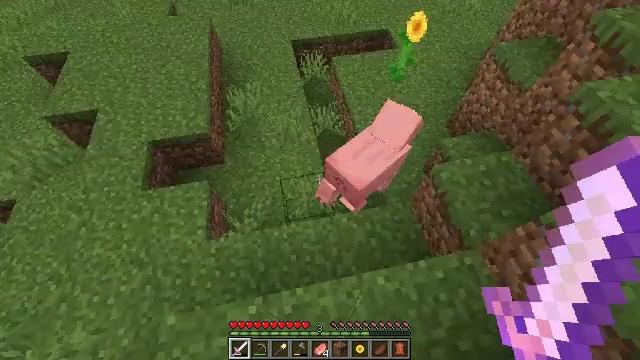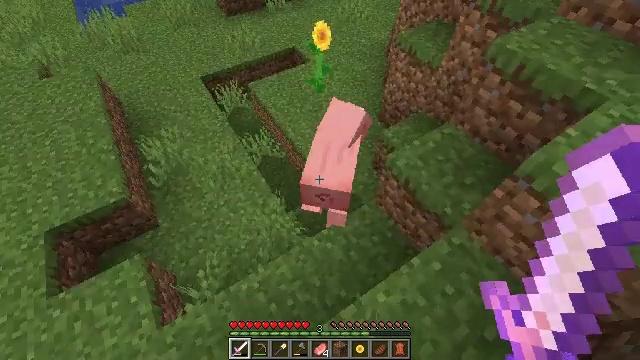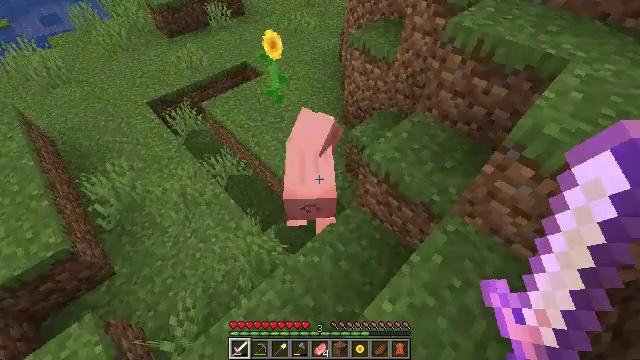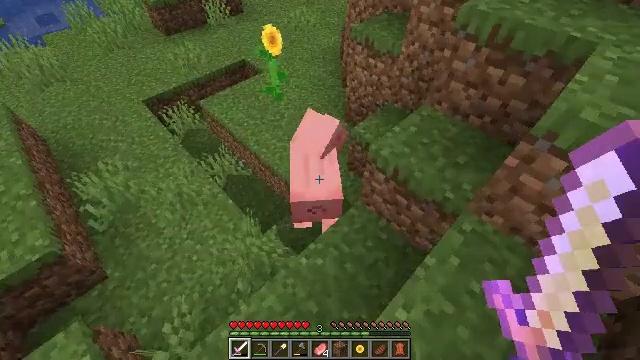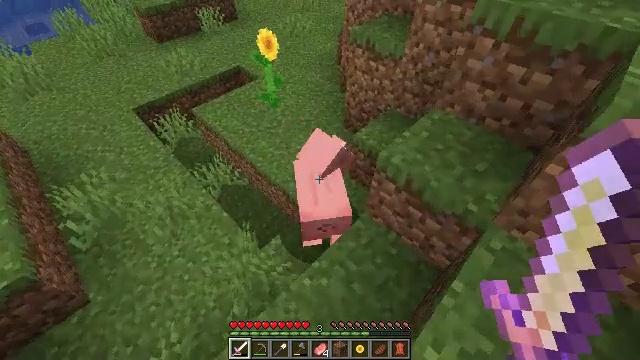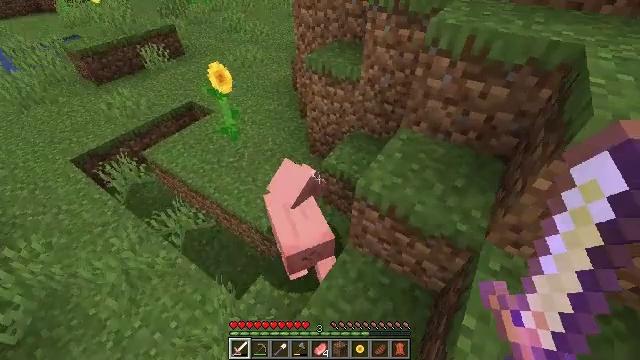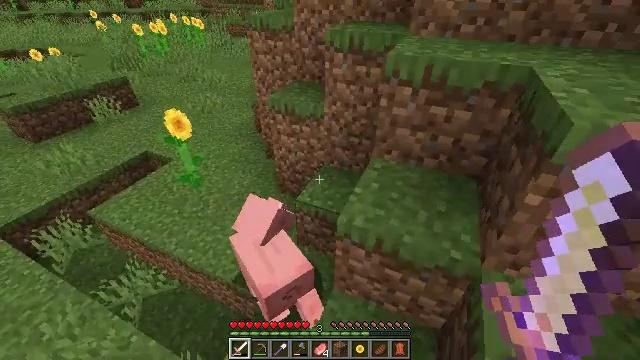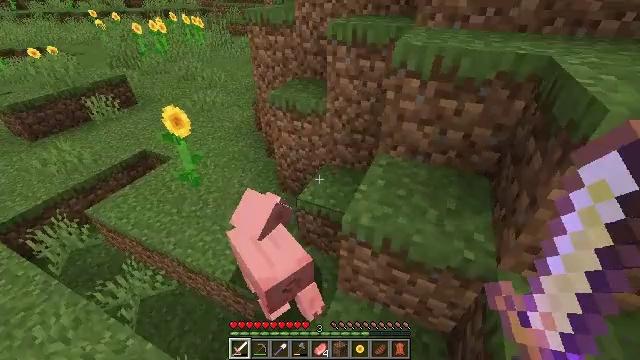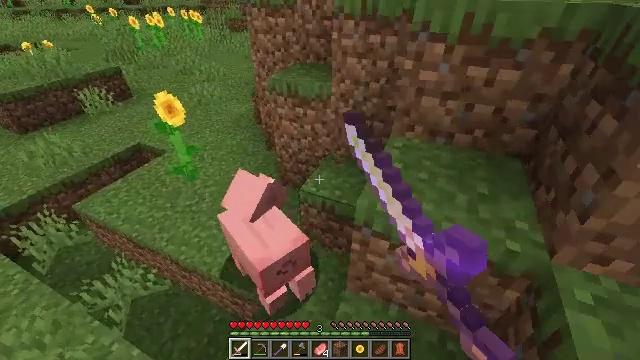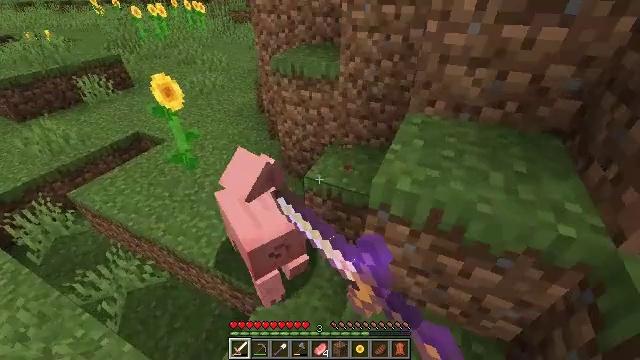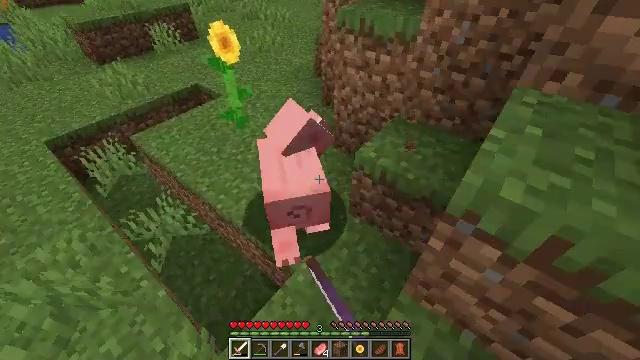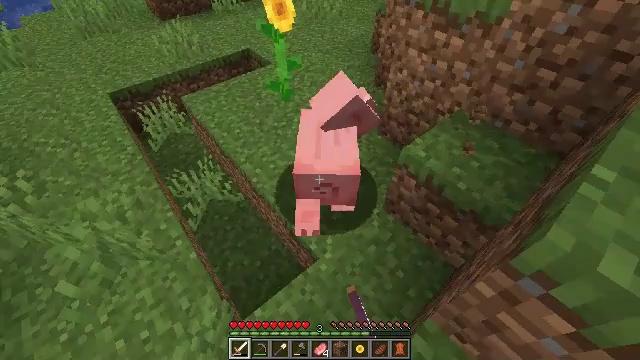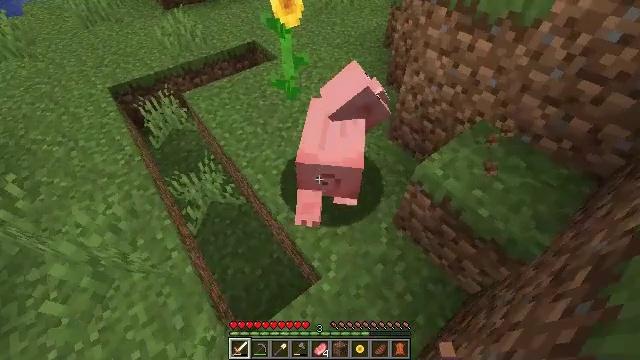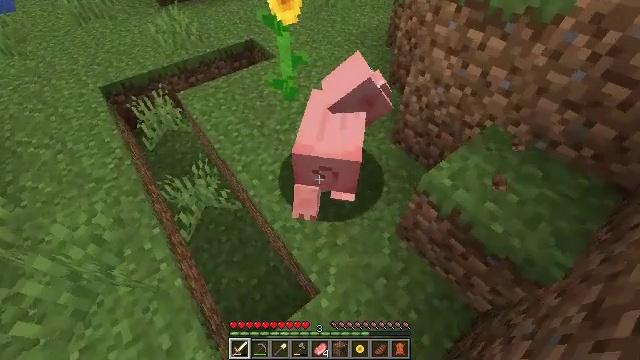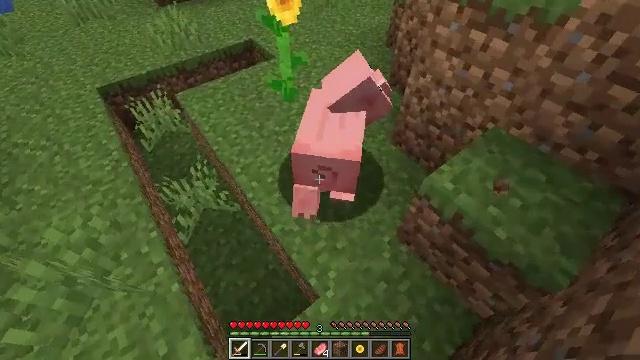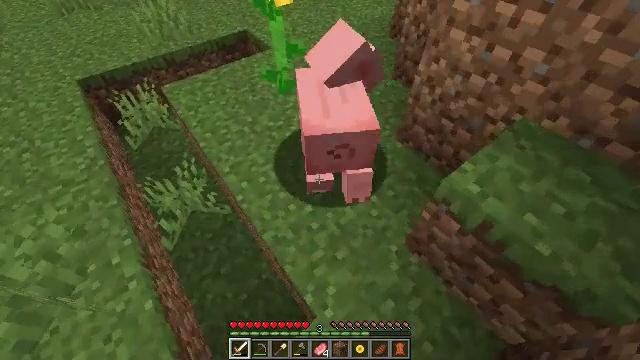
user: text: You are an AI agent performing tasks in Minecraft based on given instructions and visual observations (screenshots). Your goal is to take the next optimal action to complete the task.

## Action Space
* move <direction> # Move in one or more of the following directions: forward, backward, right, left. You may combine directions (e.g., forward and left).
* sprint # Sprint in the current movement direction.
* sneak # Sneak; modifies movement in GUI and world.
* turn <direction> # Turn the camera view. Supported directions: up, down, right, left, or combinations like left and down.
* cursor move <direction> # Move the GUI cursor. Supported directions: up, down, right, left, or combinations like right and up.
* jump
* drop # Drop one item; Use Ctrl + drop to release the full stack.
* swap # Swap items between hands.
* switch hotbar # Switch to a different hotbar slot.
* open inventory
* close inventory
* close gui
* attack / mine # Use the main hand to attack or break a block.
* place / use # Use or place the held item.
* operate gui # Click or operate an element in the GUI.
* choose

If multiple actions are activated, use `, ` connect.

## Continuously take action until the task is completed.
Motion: motion action
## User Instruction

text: Combat the pig.
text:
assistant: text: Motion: move forward, turn right and up
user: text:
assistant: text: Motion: move forward, turn right and up
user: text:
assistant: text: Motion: move forward
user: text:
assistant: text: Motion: move forward, turn right and up
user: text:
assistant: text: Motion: move forward, turn right and up
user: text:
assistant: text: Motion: move forward, turn right and up
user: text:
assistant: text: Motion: move forward, attack / mine
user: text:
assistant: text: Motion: move forward, attack / mine
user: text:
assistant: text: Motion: move forward, attack / mine
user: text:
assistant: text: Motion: move forward, turn left and down
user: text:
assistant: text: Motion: move forward, turn left and down
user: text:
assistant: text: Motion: move forward, turn left and down
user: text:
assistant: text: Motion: move forward
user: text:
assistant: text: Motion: move forward
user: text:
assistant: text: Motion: move forward, attack / mine
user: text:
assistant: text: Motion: move forward, attack / mine
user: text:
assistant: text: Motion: move forward, turn left and up, attack / mine
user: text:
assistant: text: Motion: move forward, turn left and up
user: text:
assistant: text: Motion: move forward, turn up
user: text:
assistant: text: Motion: no_op